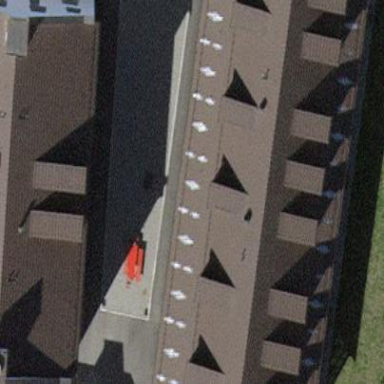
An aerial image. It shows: Apartments building with gambrel-shaped roof.